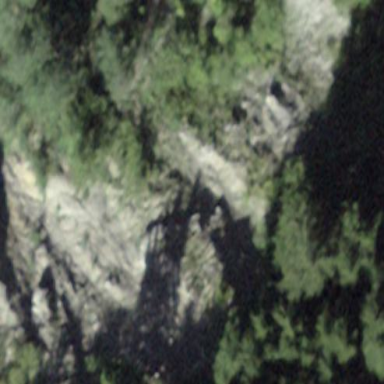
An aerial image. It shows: Natural scree.